Question: This is the output from my query

but I need all months in 2016 and 2017 in the output means
01-2017,02-2017,03-2017,04-2017,05-2017, 06-2017, 07-2017, 08-2017,09-2017,10-2017,11-2017,12-2017,01-2016,01-2016,01-2016,02-2016,03-2016,04-2016,05-2016,06-2016,07-2016,08-2016,09-2016,10-2016,11-2016,12-2016]
my query is:
'''
SELECT DISTINCT
to_char(to_date(checked_date, 'dd-mon-yy'), 'mm-yyyy') AS month
FROM DOCTOR_CHECKUP;
'''
The below image shows the output of my query, but I need all months in 2016 and 2017 in the output means 01-2017,02-2017,03-2017,04-2017,05-2017, 06-2017, 07-2017, 08-2017,09-2017,10-2017,11-2017,12-2017,01-2016,01-2016,01-2016,02-2016,03-2016,04-2016,05-2016,06-2016,07-2016,08-2016,09-2016,10-2016,11-2016,12-2016
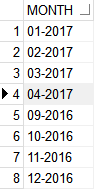
Answer: This is simple. Obviously you don't even need the table when you simply want to select months from ''01-2016'' to ''12-2017'':
'''
select '01-2016' as month from dual
union all
select '02-2016' as month from dual
union all
...
union all
select '12-2017' as month from dual
'''